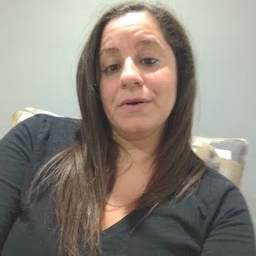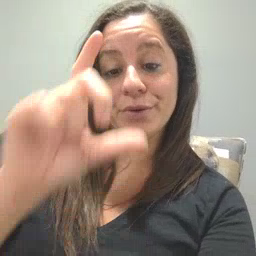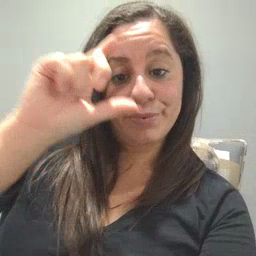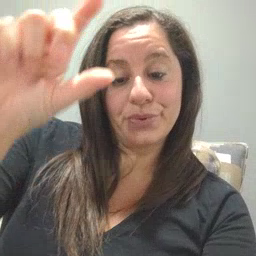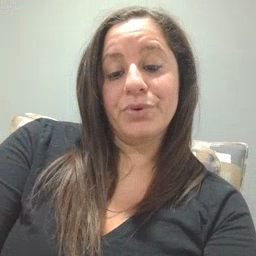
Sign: moon